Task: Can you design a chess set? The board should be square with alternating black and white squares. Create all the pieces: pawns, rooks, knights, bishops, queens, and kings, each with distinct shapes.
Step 4915:
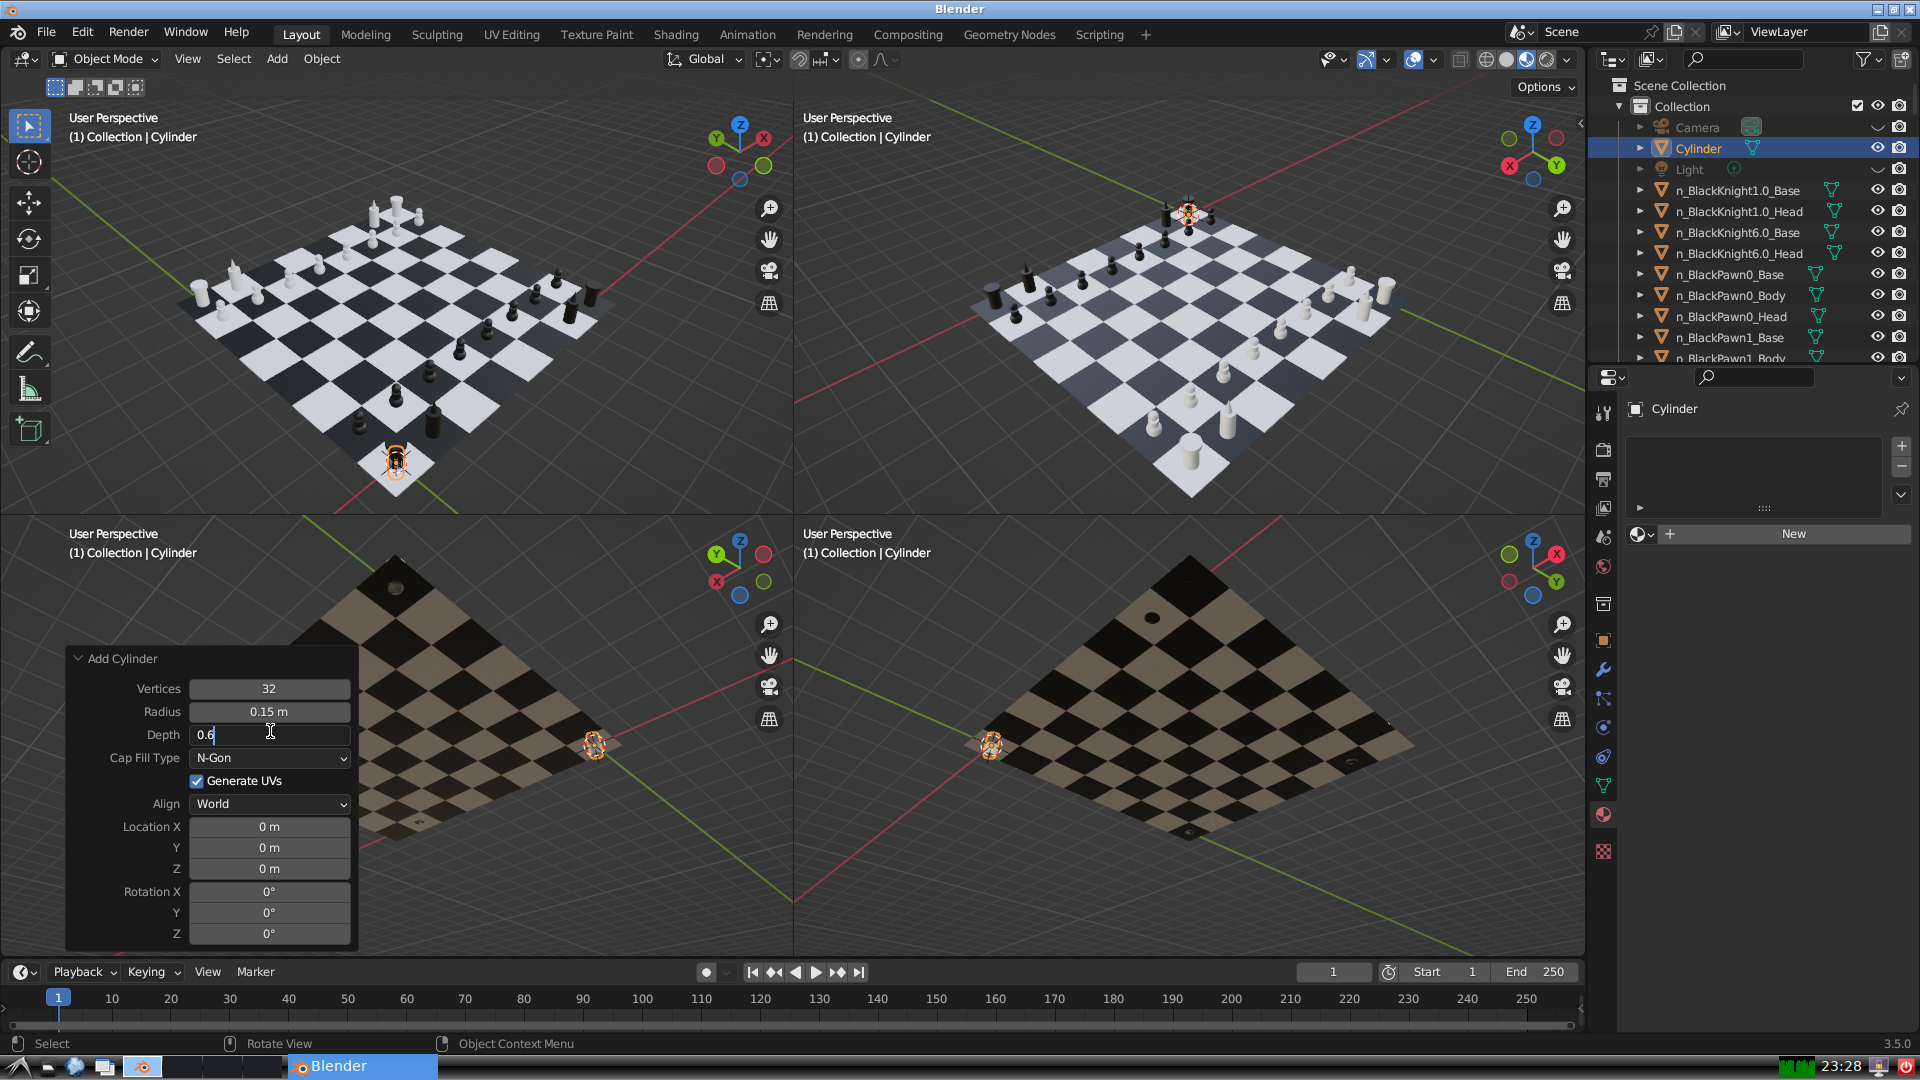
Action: {"key_press": ['Return']}